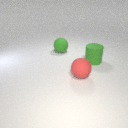
large red rubber sphere to the right of large green rubber sphere